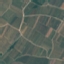
Land use / land cover: PermanentCrop